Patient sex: M
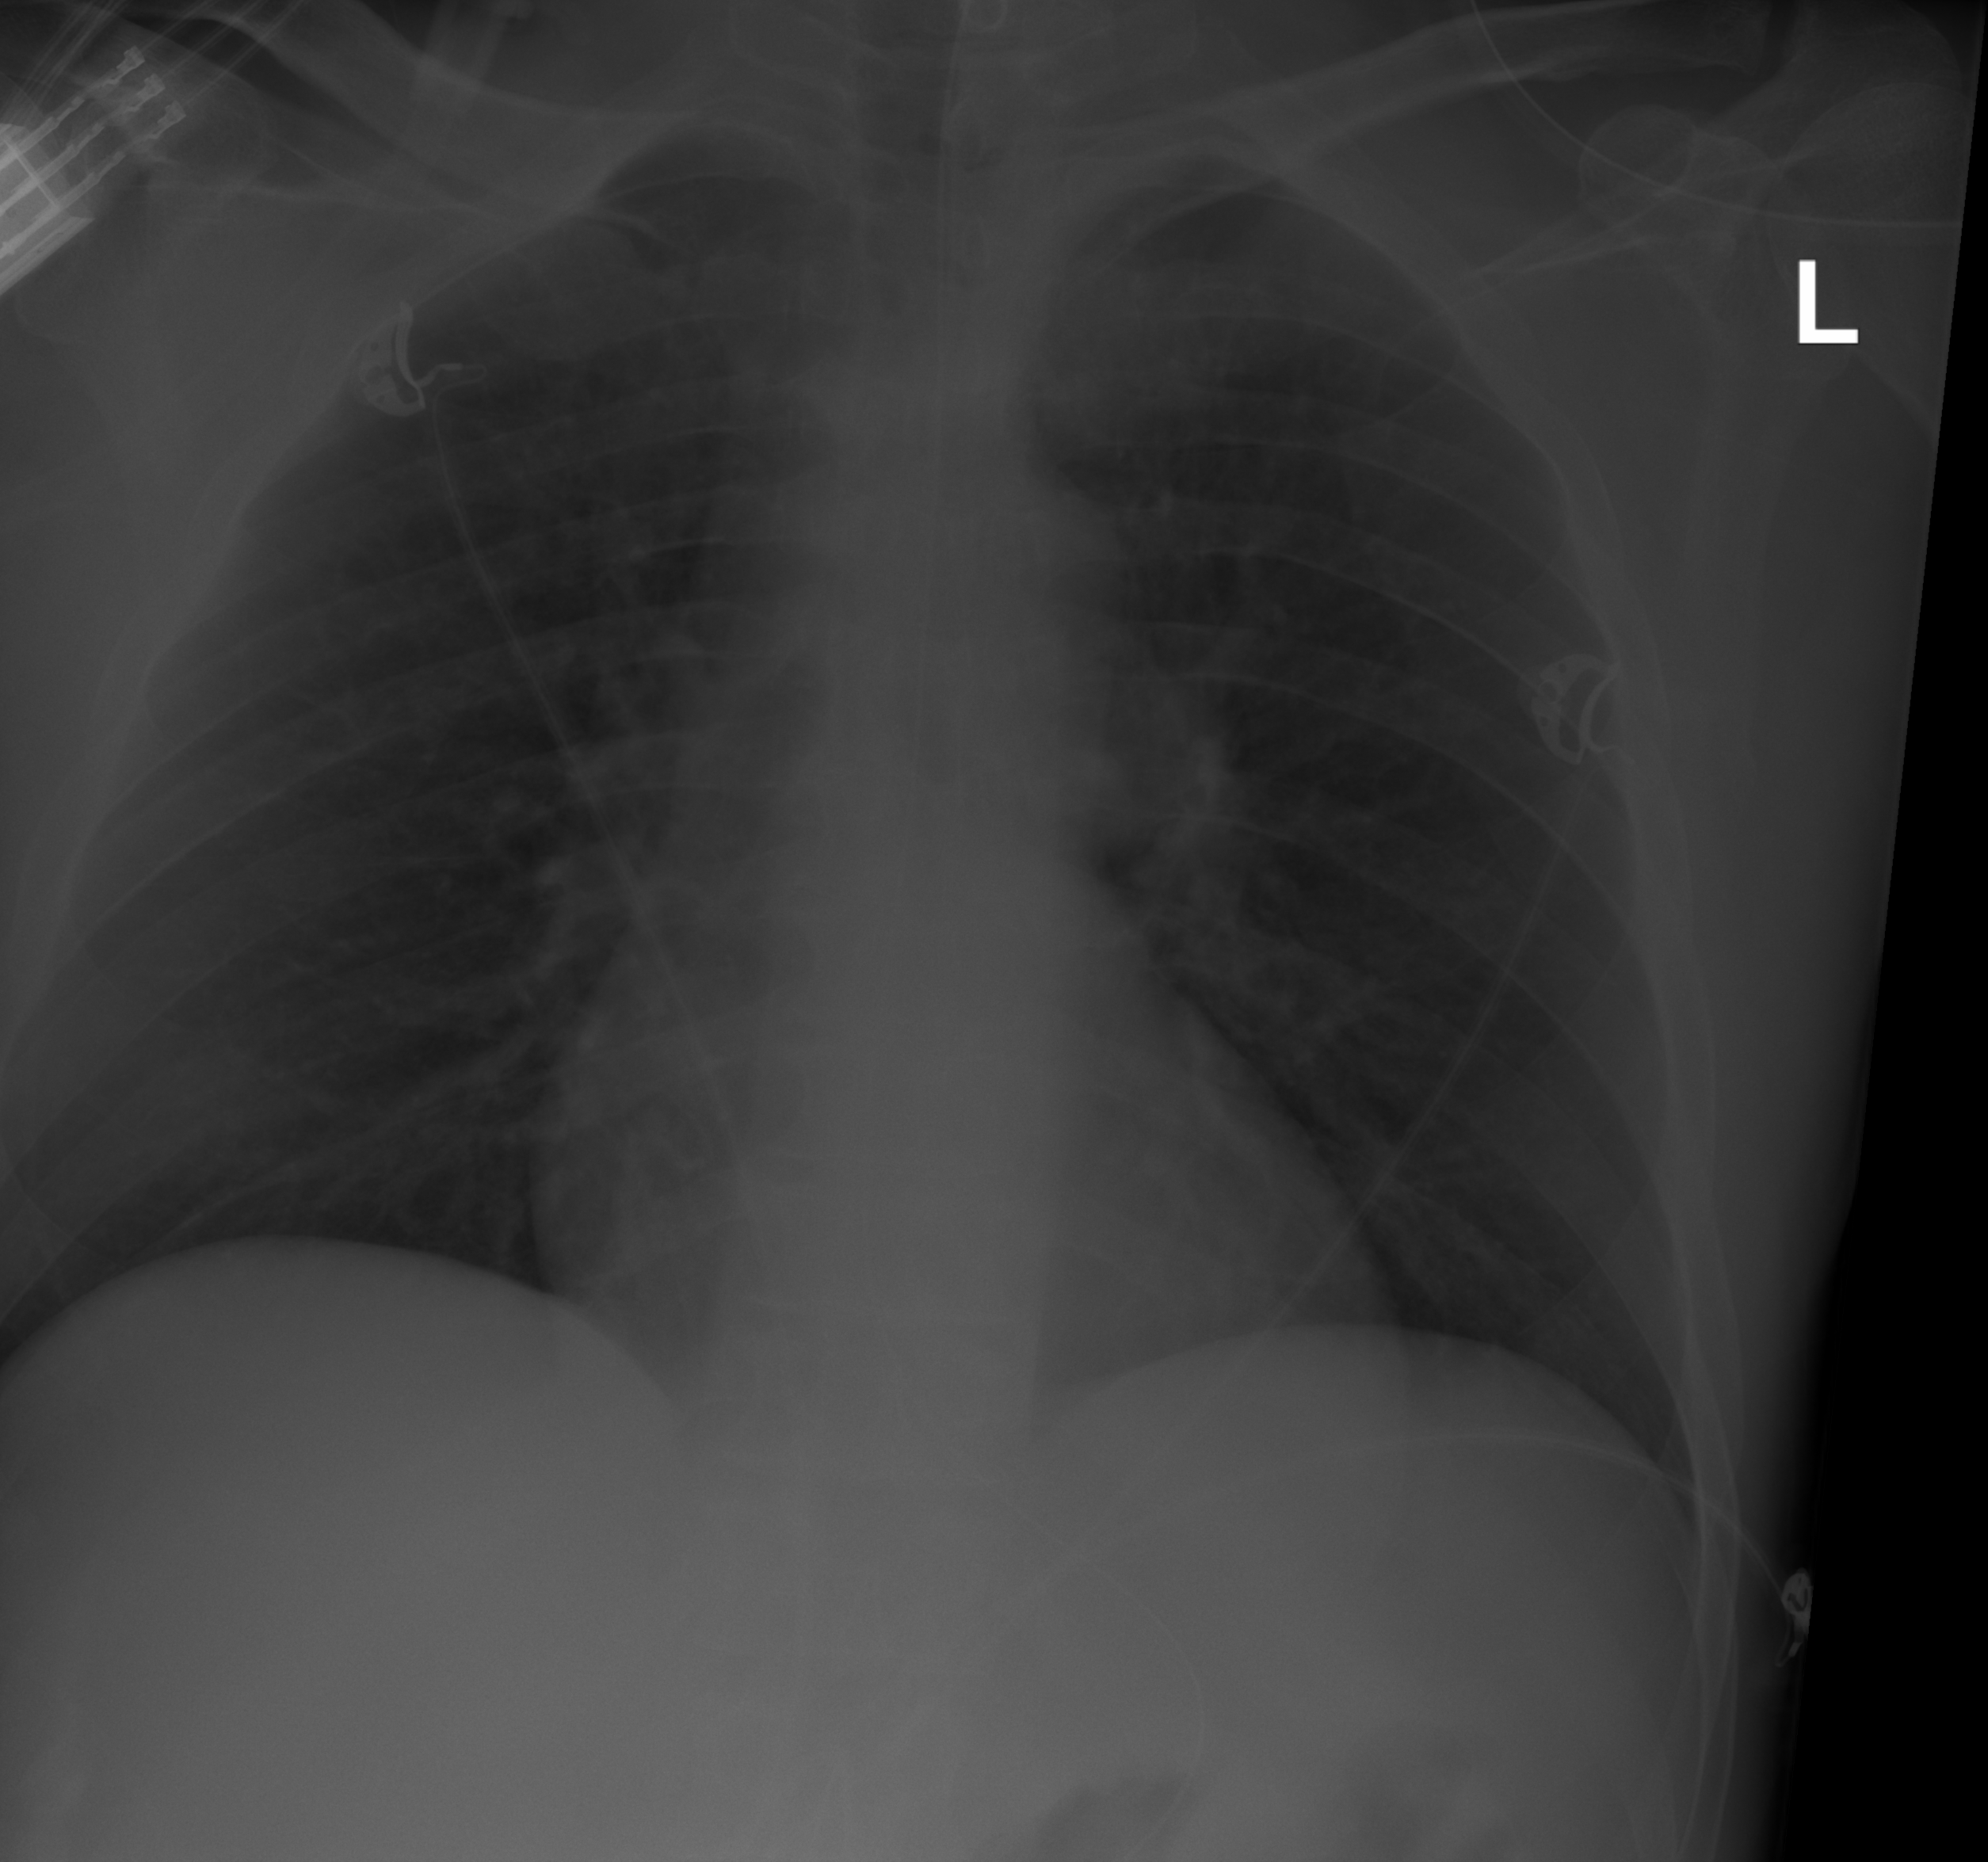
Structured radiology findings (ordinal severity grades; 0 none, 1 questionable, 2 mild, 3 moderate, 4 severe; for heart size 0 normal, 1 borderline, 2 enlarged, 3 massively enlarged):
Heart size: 0
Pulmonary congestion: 1
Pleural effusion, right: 0
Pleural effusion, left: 0
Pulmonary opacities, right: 0
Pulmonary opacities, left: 0
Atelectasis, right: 0
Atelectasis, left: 0